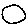
Label: circle